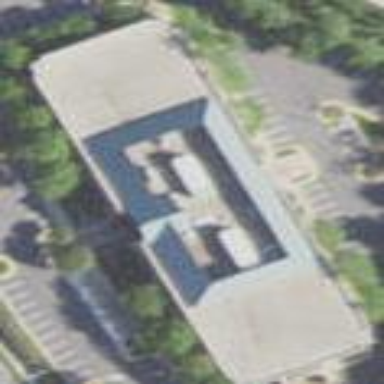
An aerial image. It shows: Commercial building.